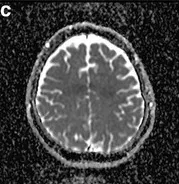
Apparent diffusion coefficient map images.
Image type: radiology (mri)